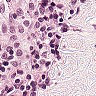
Metastatic tissue present: no